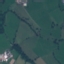
Land use / land cover: Pasture